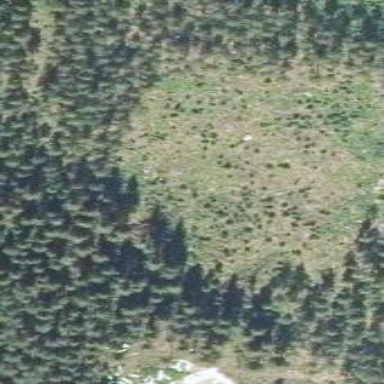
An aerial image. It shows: Clearcut man-made area surrounded by scrub vegetation.